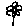
Label: flower